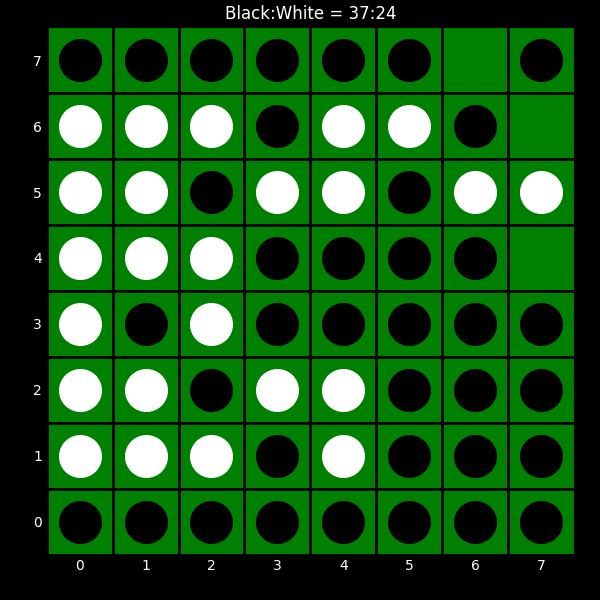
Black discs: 37
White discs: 24